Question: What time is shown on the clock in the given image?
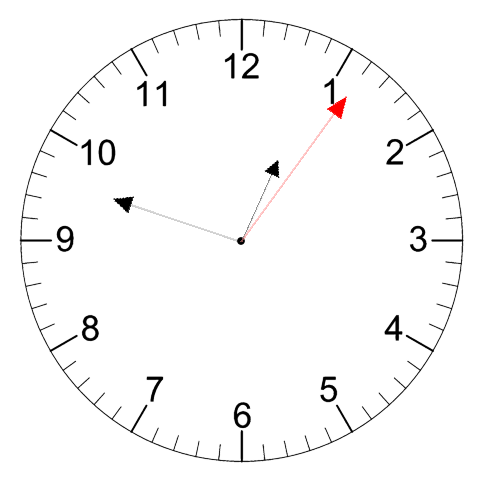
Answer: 12:48:06